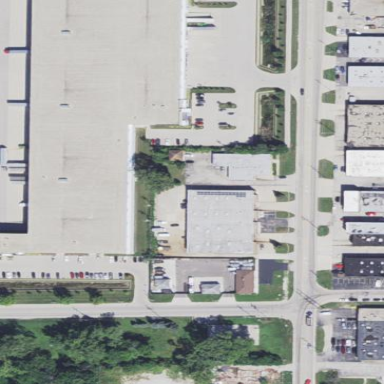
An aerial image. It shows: Warehouse.